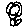
Label: flower